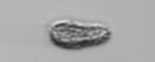
Label: Pseudochattonella_farcimen